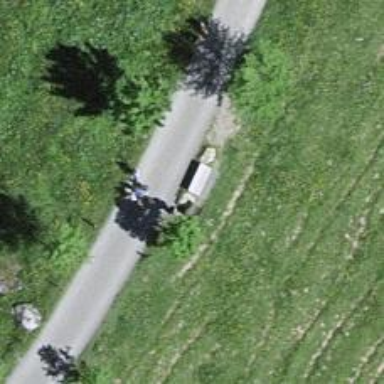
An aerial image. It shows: Brown bench in the vicinity.